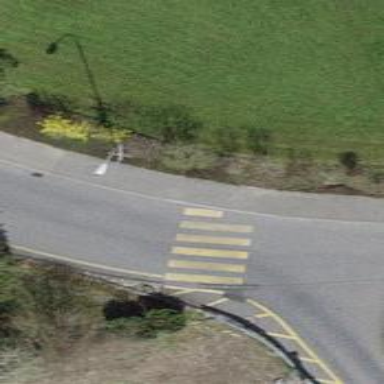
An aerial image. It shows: Uncontrolled zebra crossing on the road.